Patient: sex M, age 46
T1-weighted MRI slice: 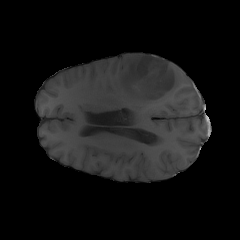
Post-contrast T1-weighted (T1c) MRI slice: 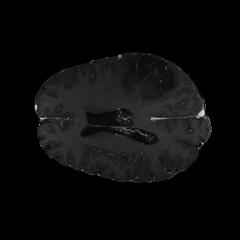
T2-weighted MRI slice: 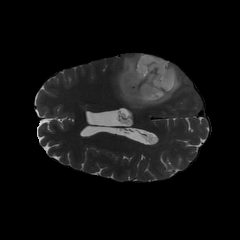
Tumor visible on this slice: yes
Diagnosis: Astrocytoma, IDH-mutant
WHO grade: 3